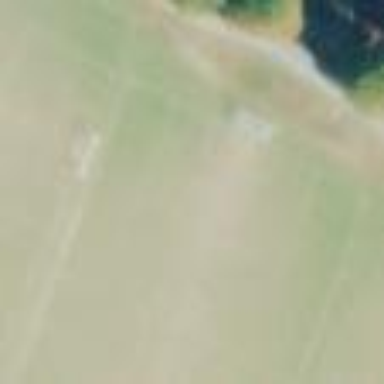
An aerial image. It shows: Soccer pitch with grass surface for leisure and sports.